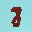
Label: 8